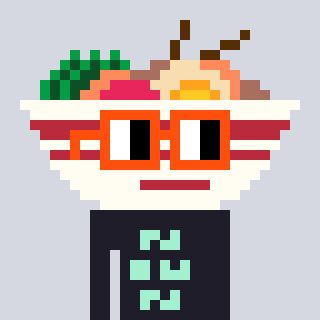
a pixel art character with square orange glasses, a noodles-shaped head and a grayscale-colored body on a cool background